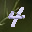
Label: 4